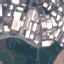
Land use / land cover: Industrial